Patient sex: F
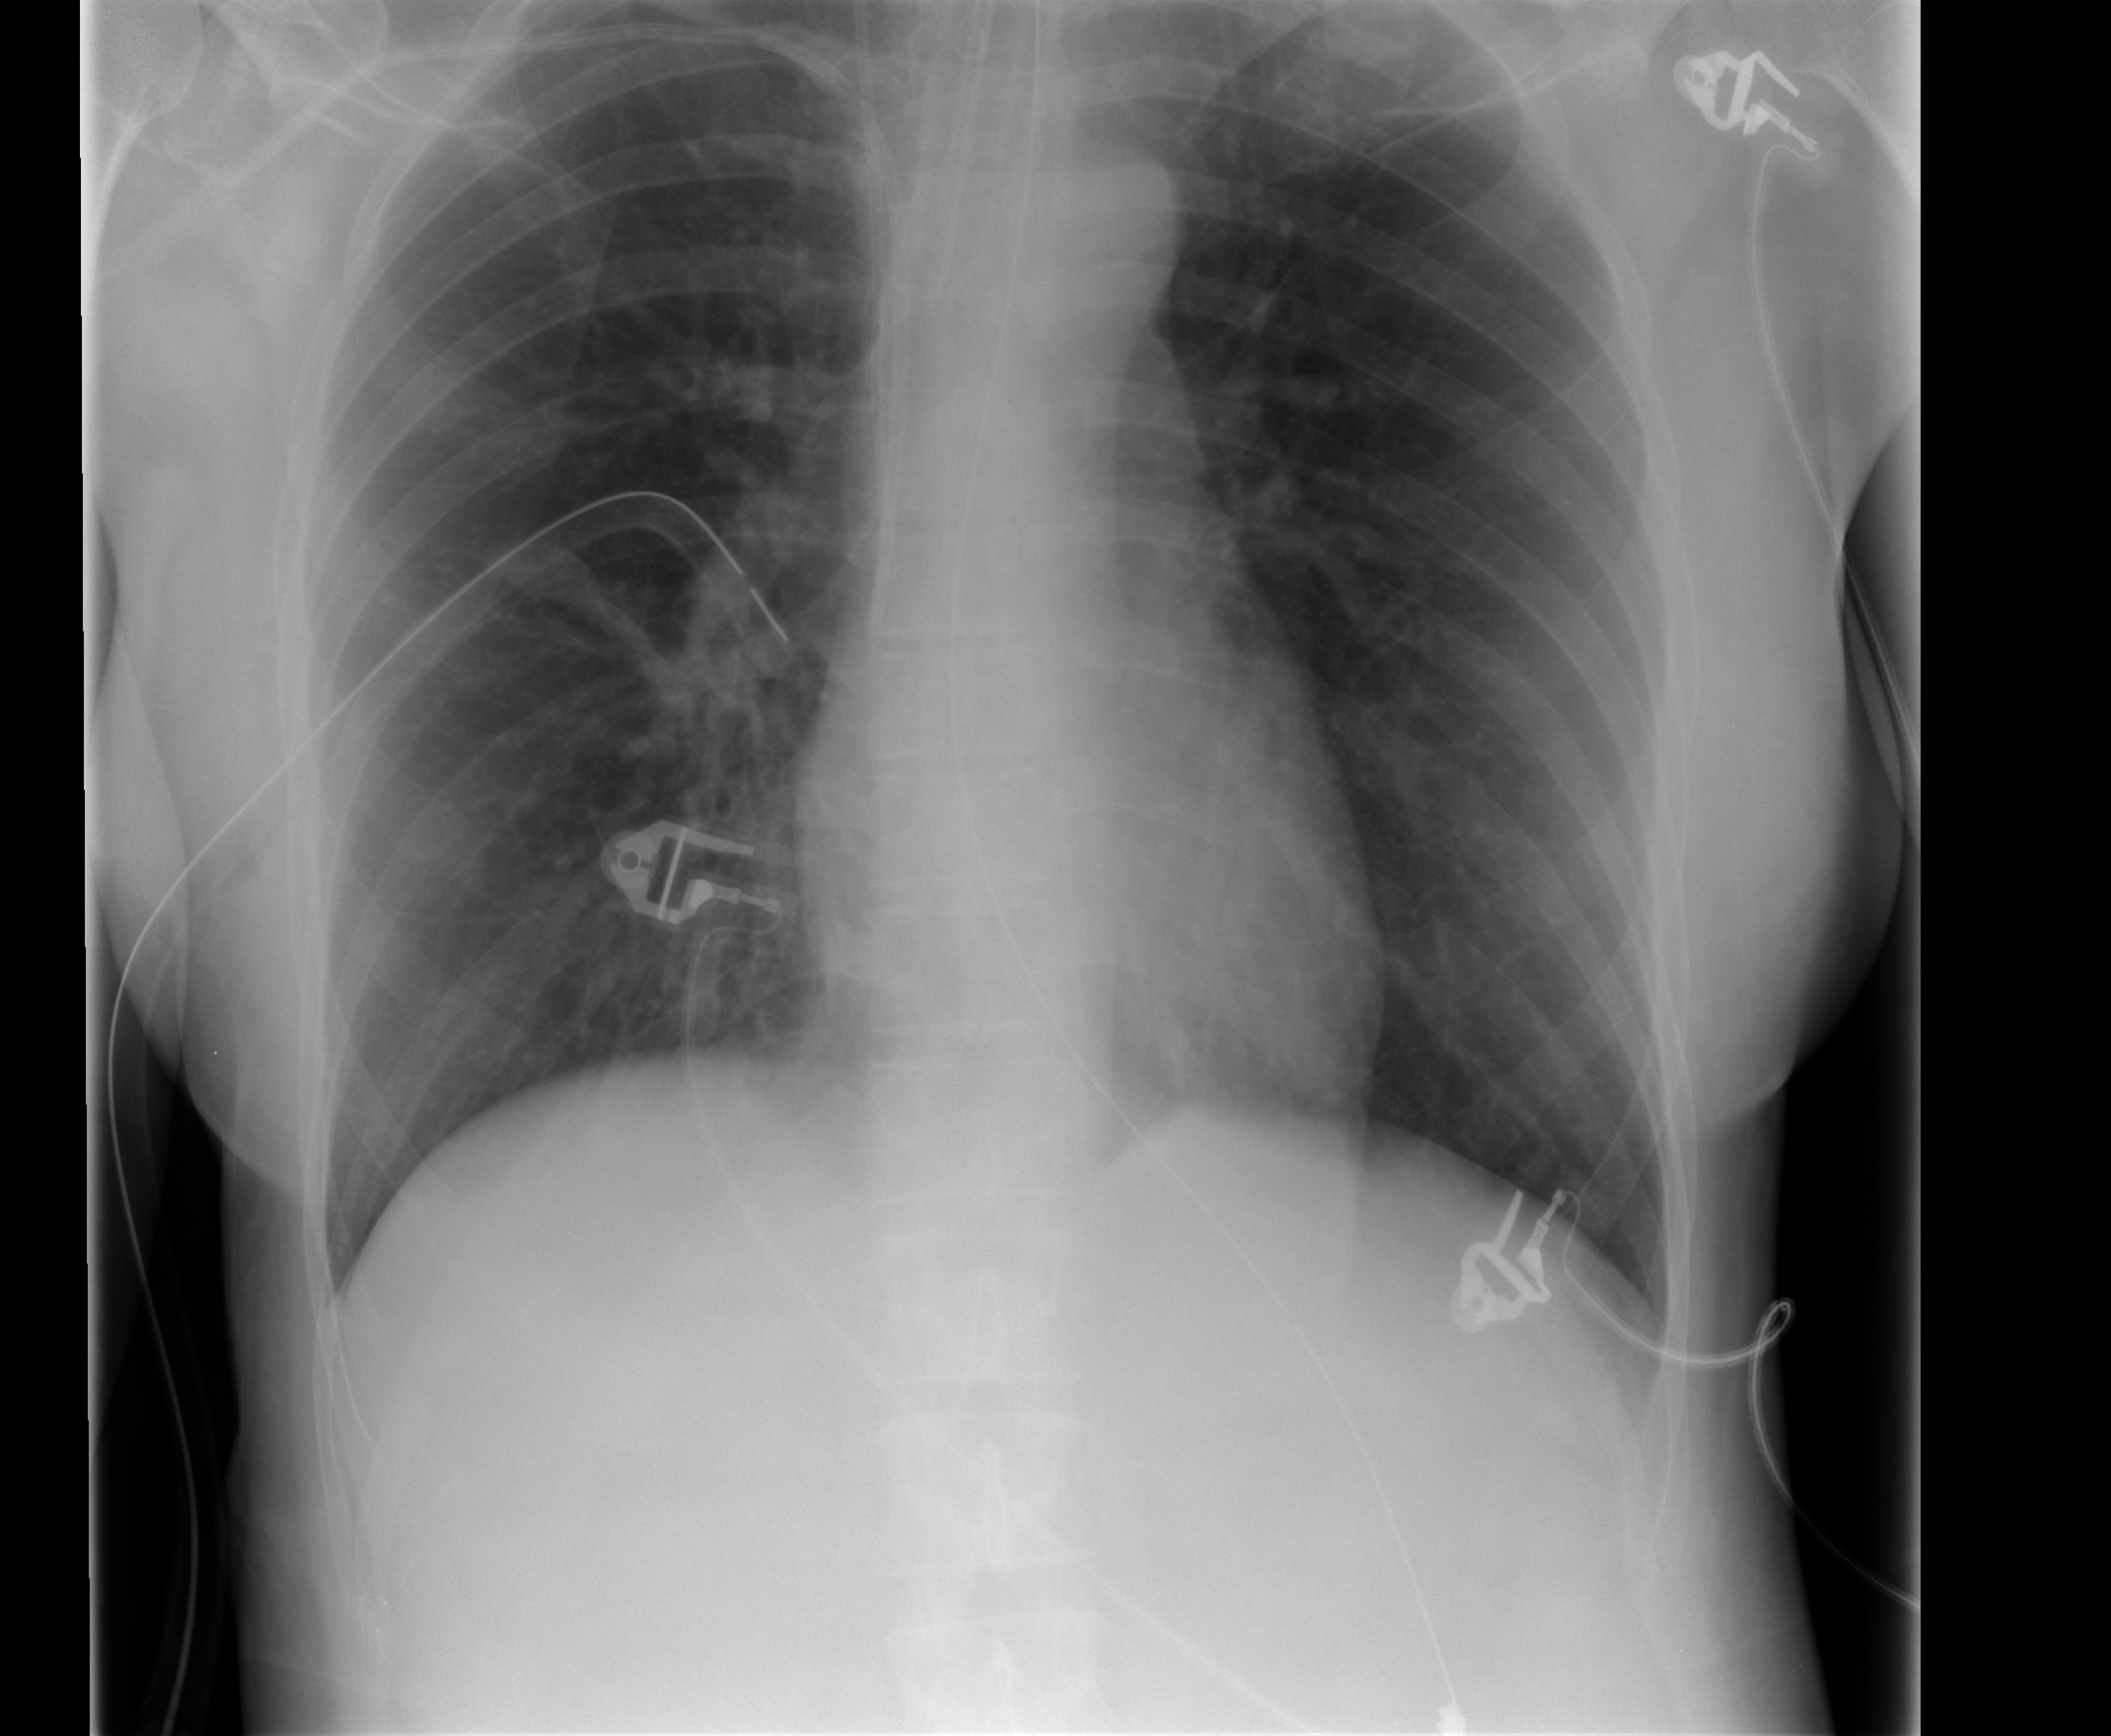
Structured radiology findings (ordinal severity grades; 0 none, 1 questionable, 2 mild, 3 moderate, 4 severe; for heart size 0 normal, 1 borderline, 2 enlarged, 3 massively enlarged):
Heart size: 0
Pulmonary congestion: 0
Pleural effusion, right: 0
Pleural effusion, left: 0
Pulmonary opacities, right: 0
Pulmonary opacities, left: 0
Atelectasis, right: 2
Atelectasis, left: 0